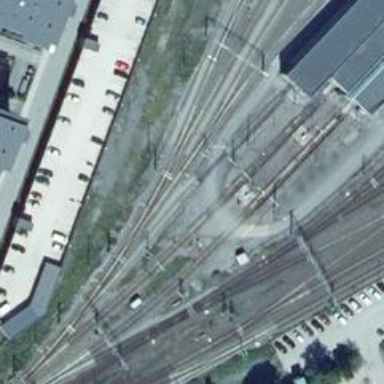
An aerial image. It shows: Railway signal.